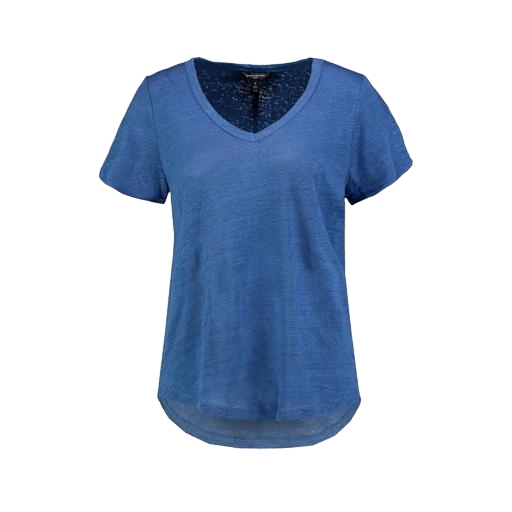
blue v-neck t-shirt only macy, blue t-shirt only macy, blue scoop-neck tee, white background